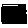
Label: car